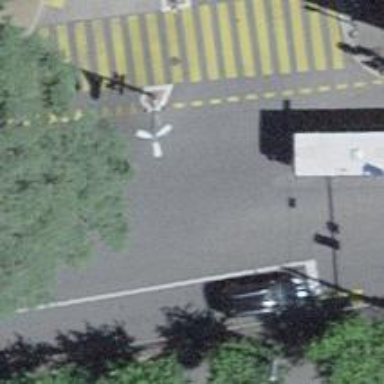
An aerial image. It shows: Road with traffic signals.